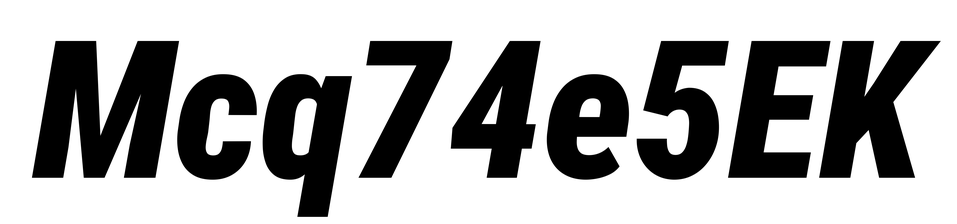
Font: Roboto-Italic_Condensed_Black_Italic